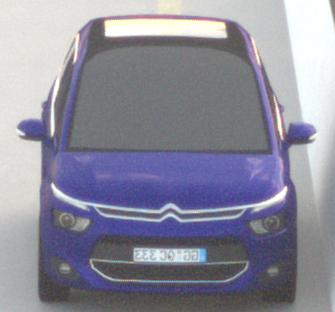
Make: Citroen
Model: Grand C4 Picasso VTi 120
Detailed model: Grand C4 Picasso (II)
Model produced from: 2013/10
Model produced until: 2015/02
Doors: 5
Color: blue
Road condition: dry road
Daytime: sunrise or sunset
Contrast: low contrast